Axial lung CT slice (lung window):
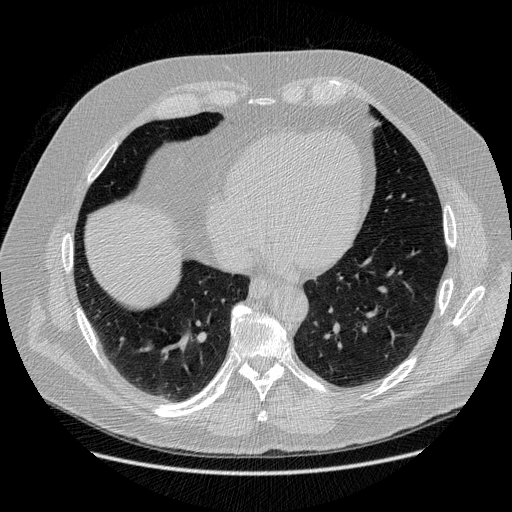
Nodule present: no